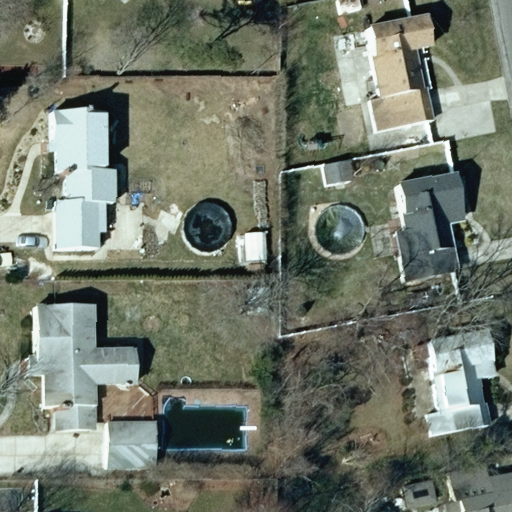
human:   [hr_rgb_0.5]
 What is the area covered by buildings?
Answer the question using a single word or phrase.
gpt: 1592m2

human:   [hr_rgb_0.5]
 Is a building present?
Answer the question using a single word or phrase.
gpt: yes

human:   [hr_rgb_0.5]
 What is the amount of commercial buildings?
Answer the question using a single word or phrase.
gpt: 0

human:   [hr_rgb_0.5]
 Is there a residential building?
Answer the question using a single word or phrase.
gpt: yes

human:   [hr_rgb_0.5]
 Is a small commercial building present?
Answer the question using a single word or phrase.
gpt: no

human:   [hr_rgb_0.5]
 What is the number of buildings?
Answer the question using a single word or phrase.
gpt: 10

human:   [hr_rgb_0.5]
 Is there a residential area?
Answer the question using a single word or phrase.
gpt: yes

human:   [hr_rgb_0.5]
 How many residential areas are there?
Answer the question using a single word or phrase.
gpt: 1

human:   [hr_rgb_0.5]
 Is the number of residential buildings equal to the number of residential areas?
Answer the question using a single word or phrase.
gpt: no

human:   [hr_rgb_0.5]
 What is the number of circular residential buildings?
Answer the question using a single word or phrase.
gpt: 0

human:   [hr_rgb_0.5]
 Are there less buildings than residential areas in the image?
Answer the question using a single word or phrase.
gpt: no

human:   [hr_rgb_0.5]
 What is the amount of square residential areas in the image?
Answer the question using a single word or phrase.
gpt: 0

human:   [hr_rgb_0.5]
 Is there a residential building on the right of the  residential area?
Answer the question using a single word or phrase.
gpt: yes

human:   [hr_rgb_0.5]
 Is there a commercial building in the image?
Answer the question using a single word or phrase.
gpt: no

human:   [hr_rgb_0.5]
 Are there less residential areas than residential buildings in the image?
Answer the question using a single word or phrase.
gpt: yes

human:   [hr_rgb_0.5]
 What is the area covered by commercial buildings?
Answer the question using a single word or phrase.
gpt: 0m2

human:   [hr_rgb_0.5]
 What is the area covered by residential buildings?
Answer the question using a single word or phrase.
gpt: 1510m2

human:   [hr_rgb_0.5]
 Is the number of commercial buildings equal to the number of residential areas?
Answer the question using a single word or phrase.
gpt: no

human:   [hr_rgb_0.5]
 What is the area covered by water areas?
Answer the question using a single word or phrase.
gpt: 0m2

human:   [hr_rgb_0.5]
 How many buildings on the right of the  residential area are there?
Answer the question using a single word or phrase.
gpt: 5

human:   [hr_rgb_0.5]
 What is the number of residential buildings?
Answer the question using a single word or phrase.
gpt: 7

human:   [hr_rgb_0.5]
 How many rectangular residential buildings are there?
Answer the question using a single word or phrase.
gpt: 1

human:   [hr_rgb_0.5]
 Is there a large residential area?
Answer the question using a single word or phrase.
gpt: yes

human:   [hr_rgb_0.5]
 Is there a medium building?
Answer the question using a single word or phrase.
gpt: yes

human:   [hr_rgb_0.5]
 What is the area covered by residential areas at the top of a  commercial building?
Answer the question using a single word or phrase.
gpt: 0m2

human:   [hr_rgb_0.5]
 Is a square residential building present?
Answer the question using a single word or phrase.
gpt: no

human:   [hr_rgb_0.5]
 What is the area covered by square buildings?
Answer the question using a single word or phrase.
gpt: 0m2

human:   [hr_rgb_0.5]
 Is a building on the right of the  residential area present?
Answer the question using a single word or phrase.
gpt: yes

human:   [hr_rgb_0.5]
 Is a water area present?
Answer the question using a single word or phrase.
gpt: no

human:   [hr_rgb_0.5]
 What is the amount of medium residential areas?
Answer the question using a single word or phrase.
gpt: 0

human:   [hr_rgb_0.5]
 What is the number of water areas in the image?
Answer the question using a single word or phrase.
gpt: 0

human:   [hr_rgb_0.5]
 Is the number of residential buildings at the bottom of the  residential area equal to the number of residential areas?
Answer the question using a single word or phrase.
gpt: no

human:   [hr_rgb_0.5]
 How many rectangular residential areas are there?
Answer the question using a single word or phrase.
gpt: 1

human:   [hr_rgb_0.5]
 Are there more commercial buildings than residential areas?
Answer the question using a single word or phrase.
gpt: no

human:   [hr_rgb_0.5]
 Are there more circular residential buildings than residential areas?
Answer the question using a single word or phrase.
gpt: no

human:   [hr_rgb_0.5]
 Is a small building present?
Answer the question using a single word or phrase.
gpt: yes

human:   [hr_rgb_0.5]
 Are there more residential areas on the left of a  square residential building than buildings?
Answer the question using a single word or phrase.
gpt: no

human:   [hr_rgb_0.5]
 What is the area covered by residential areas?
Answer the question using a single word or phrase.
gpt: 4096m2

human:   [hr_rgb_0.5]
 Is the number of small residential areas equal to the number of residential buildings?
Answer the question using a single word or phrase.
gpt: no

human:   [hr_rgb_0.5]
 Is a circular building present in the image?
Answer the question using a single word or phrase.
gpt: no

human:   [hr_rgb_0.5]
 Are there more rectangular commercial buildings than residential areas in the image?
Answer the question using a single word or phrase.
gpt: no

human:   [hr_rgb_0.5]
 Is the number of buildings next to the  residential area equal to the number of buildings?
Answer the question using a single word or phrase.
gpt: yes

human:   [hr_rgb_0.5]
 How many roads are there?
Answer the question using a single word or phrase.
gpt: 0

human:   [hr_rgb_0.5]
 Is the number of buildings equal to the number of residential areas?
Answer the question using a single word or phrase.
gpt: no

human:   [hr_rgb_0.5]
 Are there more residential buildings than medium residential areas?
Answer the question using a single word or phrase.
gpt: yes

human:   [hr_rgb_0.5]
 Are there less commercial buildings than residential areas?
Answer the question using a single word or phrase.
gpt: yes

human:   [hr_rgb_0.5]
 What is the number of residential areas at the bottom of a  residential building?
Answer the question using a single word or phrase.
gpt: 0

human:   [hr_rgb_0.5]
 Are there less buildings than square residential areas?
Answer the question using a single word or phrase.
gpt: no

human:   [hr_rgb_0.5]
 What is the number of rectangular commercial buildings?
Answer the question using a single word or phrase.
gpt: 0

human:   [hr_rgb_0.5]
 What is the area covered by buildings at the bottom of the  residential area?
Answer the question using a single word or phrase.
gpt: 1592m2

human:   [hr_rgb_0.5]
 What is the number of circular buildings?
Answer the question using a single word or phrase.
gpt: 0

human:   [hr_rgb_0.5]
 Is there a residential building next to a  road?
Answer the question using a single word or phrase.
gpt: no

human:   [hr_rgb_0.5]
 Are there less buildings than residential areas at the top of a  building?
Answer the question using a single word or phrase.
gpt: no

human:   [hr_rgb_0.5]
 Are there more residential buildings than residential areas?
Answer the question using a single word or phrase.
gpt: yes

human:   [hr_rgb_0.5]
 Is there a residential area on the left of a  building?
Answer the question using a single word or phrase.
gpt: yes

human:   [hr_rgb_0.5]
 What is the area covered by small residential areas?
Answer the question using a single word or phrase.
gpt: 0m2

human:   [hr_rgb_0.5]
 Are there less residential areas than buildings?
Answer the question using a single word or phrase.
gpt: yes

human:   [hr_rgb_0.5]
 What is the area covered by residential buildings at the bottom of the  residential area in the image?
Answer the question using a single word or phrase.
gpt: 1510m2

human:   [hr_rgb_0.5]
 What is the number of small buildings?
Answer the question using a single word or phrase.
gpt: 4

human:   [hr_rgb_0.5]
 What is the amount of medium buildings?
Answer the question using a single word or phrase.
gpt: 6

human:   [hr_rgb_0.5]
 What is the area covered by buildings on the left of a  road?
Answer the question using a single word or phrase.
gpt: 0m2

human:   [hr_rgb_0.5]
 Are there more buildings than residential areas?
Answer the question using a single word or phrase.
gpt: yes

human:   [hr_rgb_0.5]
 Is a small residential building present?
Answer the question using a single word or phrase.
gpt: yes

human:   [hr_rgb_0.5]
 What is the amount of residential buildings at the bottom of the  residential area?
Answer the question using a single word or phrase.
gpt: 7